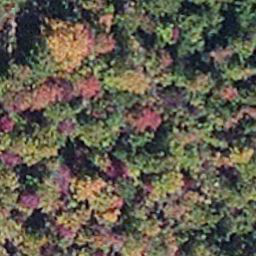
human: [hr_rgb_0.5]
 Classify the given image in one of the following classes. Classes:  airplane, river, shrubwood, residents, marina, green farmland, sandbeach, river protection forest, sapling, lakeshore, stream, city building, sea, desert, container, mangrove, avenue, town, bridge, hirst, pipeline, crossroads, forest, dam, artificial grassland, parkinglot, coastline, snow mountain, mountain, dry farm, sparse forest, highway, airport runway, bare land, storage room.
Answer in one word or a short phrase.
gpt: mangrove